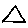
Label: triangle